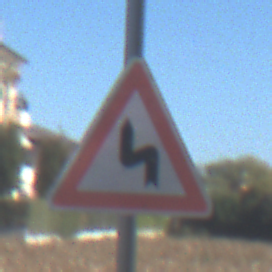
Verkehrszeichen: DoppelkurveZunaechstLinks
Umgebung: Outdoor, Suburban
Tageszeit: MorningAfternoon
Wetter: PartlyCloudy
Licht: Natural
Jahreszeit: NotSpecified
Kontrast: HighContrast